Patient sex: M
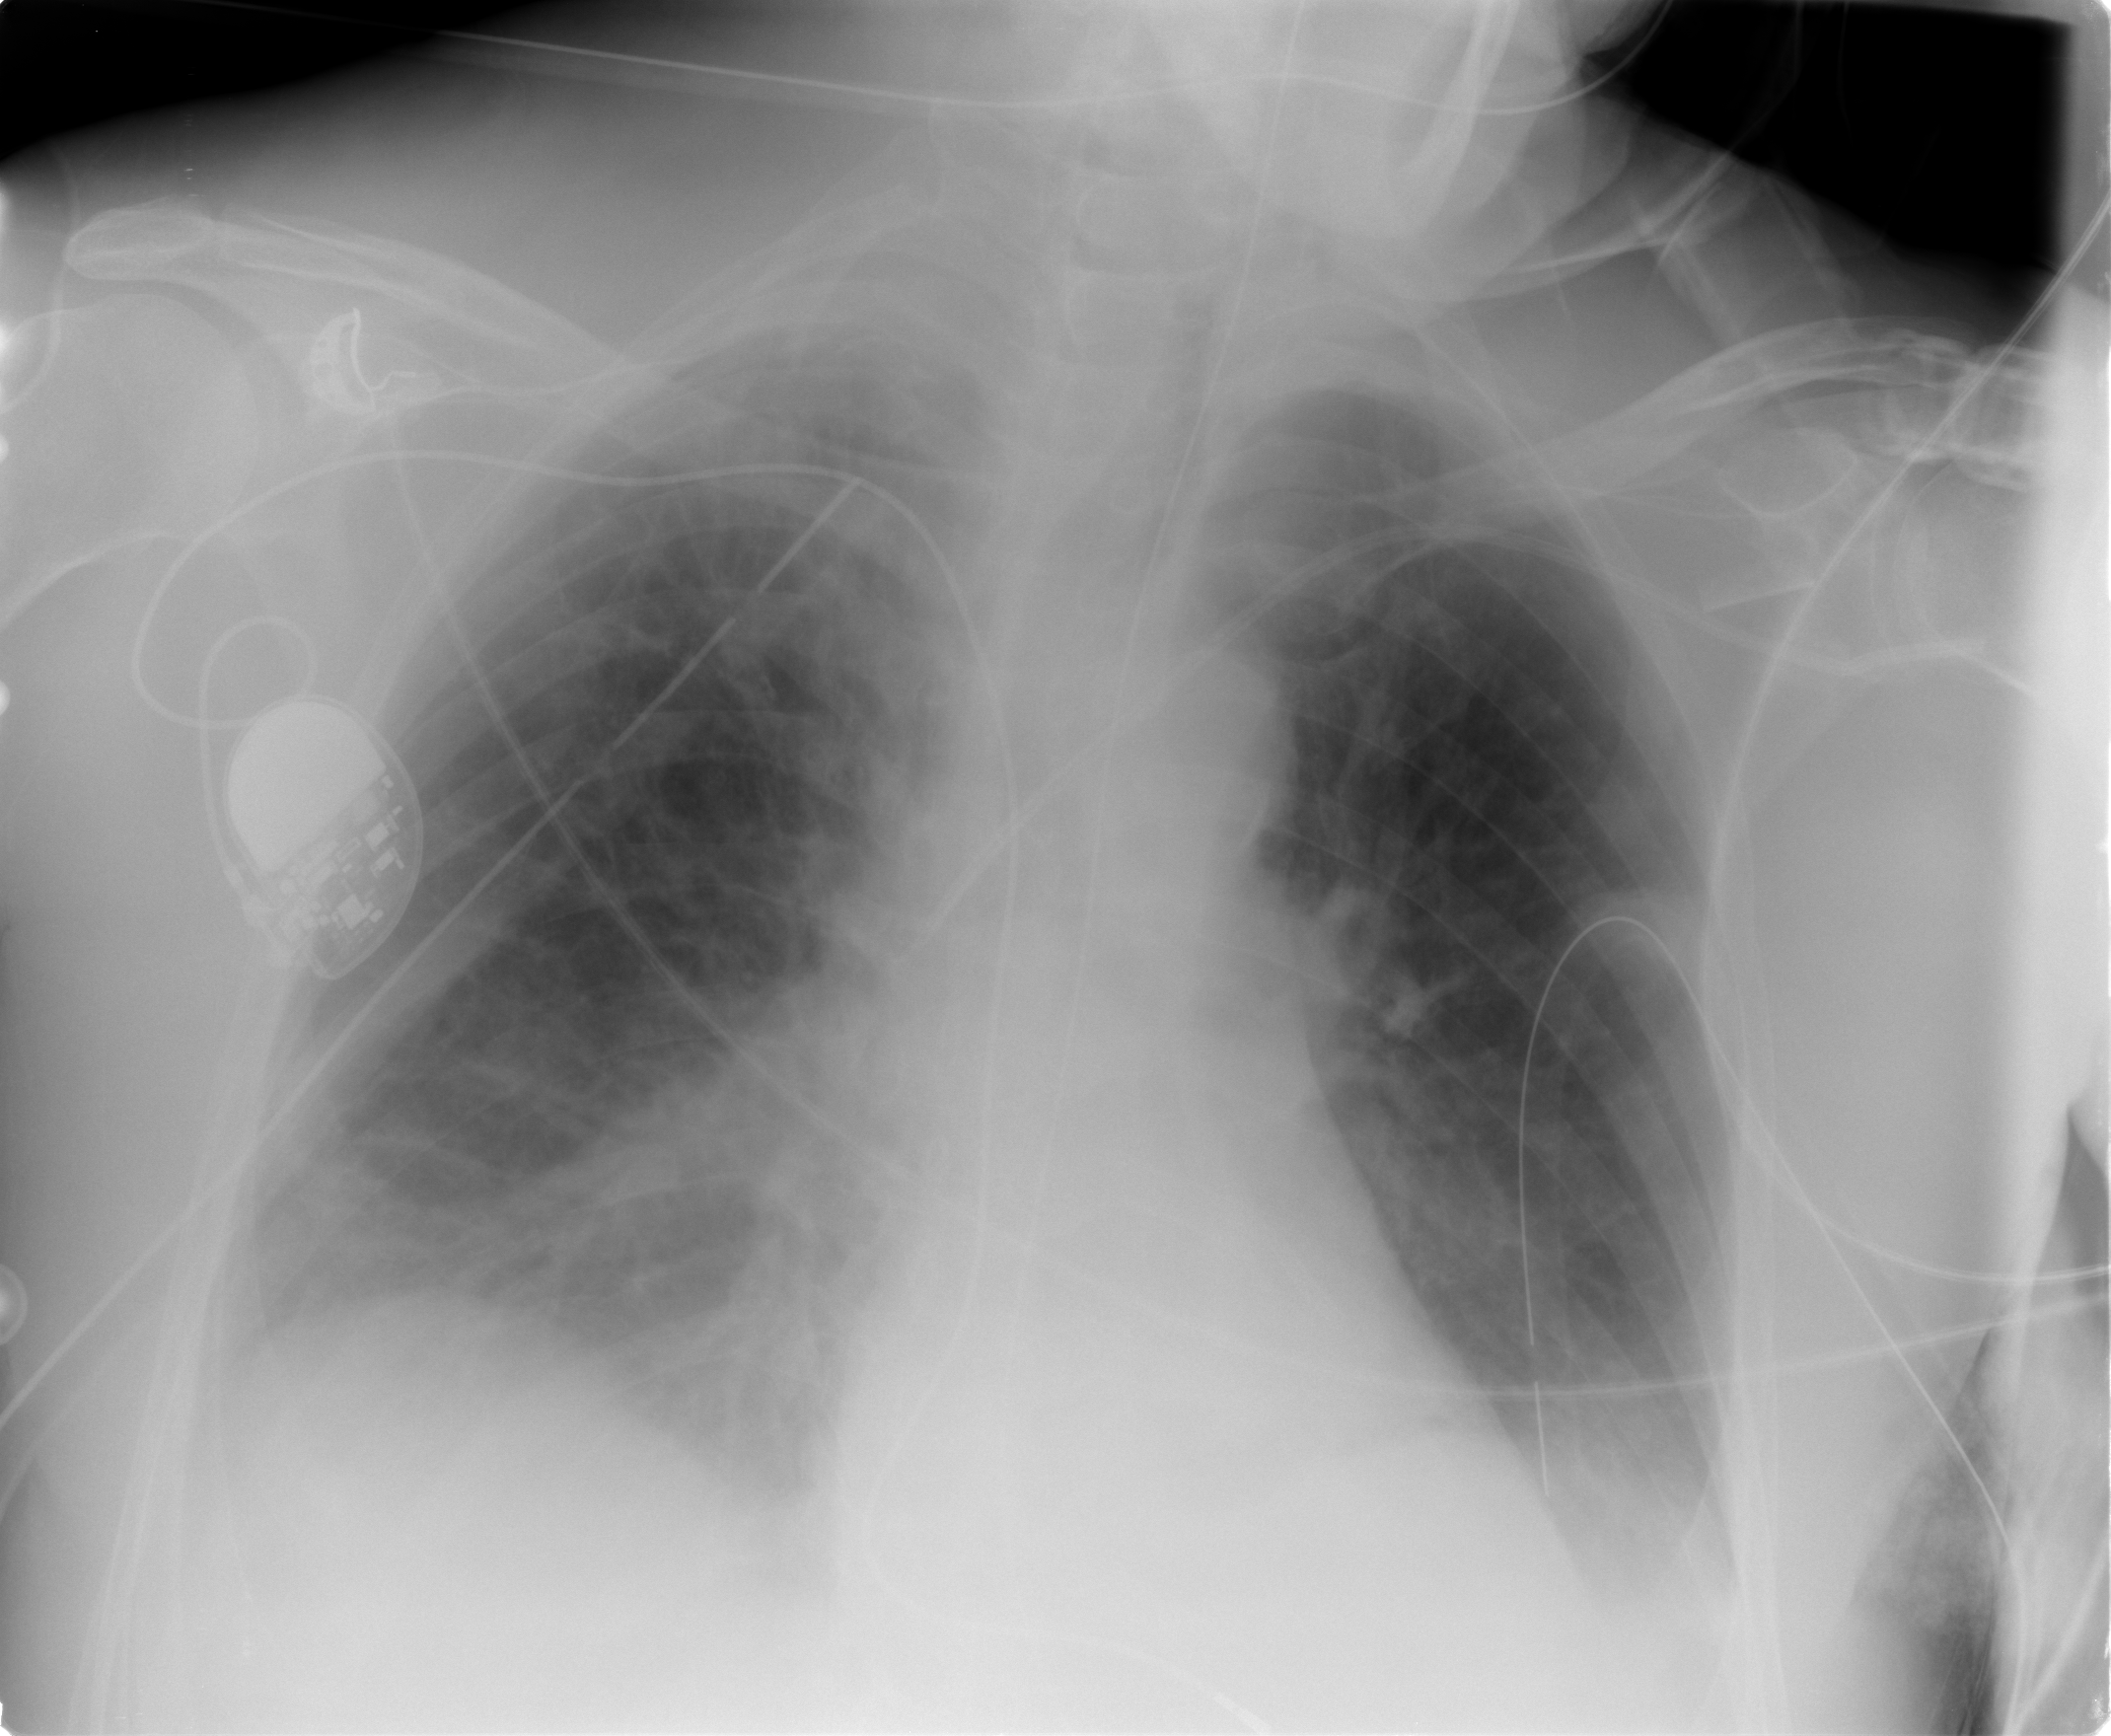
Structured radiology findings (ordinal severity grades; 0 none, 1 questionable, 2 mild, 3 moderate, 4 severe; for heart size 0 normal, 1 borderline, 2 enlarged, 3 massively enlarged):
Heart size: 0
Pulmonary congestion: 0
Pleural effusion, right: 2
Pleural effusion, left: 2
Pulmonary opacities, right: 0
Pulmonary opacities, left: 0
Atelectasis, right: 2
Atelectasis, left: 2